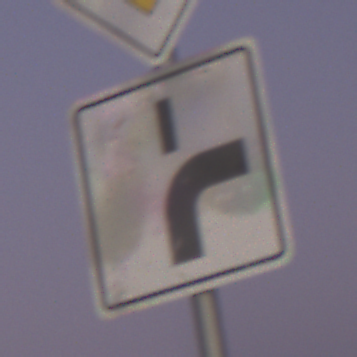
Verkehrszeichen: VerlaufVorfahrtsstrasse8
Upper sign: Vorfahrtsstrasse
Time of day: Dawn
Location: Outdoor (RoadRail)
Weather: Clear
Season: NotSpecified
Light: Natural